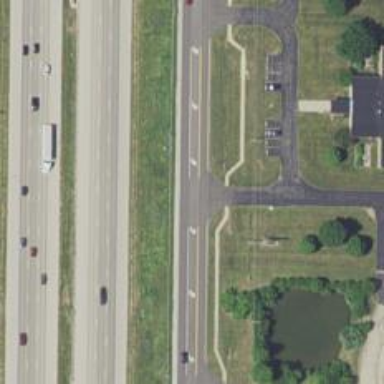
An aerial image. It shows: Tertiary road with asphalt surface and sidewalk on the left.